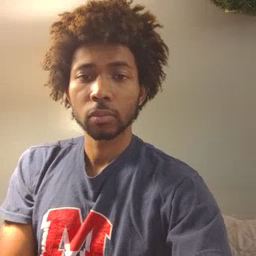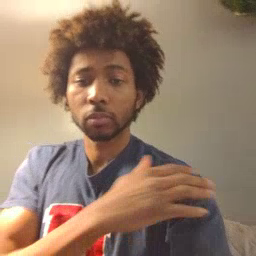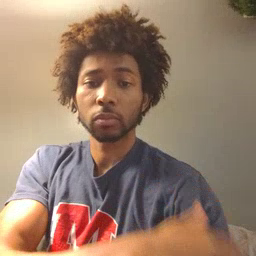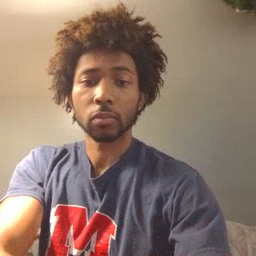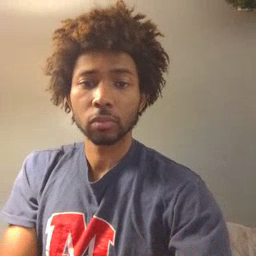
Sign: arm